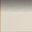
Piece: xx